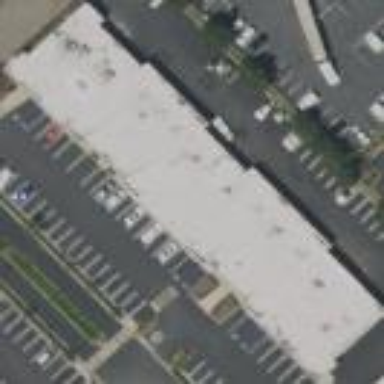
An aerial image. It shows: Retail building.